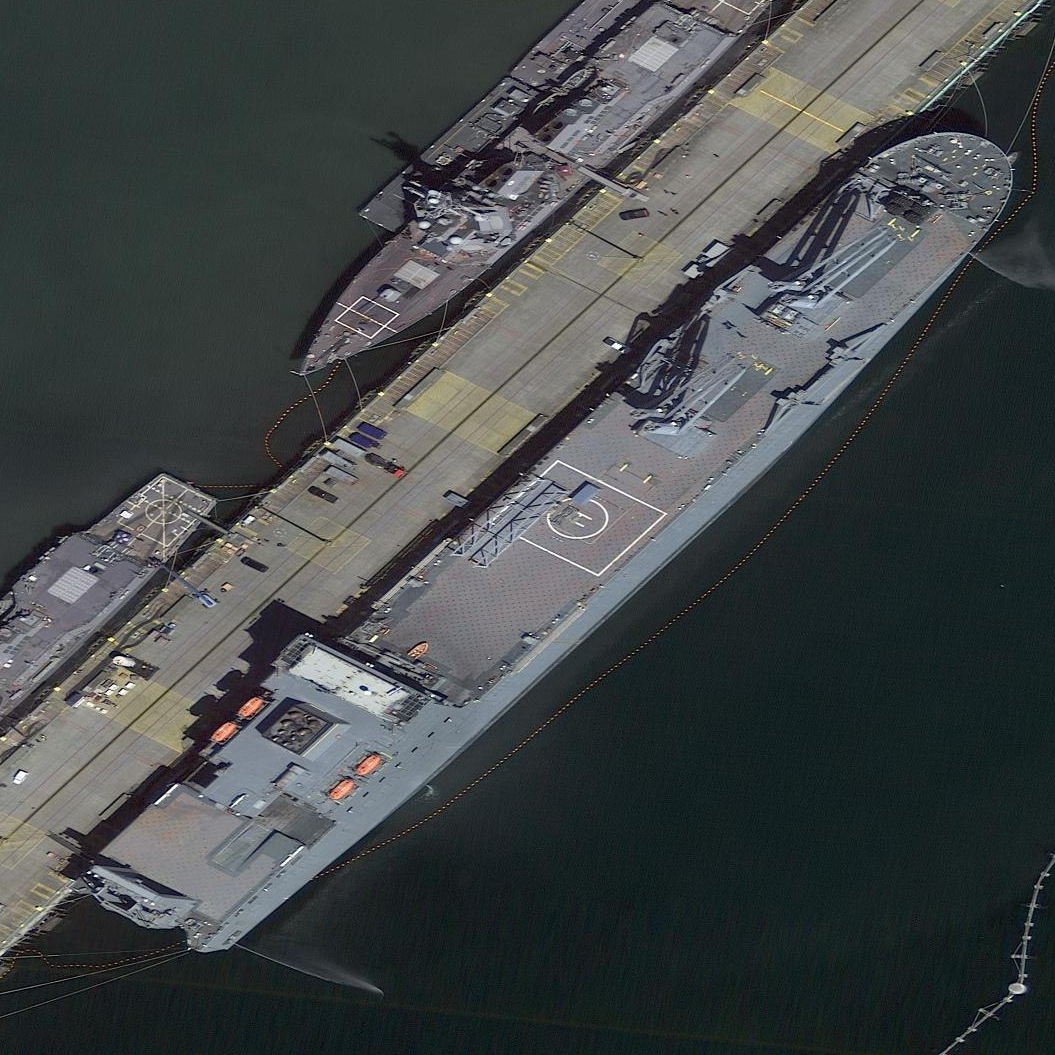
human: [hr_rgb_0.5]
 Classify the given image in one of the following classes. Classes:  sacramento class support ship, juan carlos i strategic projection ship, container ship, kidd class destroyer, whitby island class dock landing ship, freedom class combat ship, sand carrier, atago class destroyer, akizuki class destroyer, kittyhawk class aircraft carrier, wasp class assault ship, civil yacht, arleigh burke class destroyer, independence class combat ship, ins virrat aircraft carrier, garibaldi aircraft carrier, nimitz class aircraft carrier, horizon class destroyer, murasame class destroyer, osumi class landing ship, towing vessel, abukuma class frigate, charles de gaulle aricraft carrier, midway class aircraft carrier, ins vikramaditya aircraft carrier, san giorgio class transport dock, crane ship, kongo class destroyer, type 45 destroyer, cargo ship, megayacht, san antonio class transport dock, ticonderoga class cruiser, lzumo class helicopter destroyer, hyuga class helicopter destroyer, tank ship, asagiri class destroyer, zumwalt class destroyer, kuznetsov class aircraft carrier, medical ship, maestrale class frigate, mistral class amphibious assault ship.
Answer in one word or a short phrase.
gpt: Crane ship